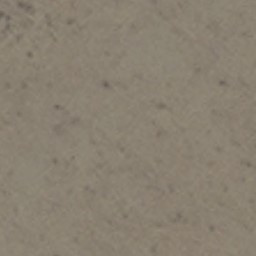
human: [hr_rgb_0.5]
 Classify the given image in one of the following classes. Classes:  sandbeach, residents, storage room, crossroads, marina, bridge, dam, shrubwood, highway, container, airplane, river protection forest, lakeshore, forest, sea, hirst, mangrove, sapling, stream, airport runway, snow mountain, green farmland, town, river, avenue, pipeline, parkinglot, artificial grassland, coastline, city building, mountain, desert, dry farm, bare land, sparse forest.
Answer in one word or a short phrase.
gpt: bare land